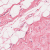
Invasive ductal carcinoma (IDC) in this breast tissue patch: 0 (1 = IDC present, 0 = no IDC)